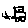
Label: car